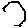
Label: hexagon